Question: I try to make a clock, in swift, but now i want to make something strange. I want make border radius settable. This is the easy part (is easy because I already did that). I drew 60 ticks around the clock. The problem is that 60 ticks are a perfect circle. If I change the border radius I obtain this clock:

All ticks are made with NSBezierPath, and code for calculate position for every tick is :
'''
tickPath.moveToPoint(CGPoint(
x: center.x + cos(angle) * point1 ,
y: center.y + sin(angle) * point1
))
tickPath.lineToPoint(CGPoint(
x: center.x + cos(angle) * point2,
y: center.y + sin(angle) * point2
))
'''
point1 and point2 are points for 12 clock tick.
My clock background is made with bezier path:
'''
let bezierPath = NSBezierPath(roundedRect:self.bounds, xRadius:currentRadius, yRadius:currentRadius)
'''
currentRadius - is a settable var , so my background cam be, from a perfect circle (when corner radius = height / 2) to a square (when corner radius = 0 ).
Is any formula to calculate position for every tick so, for any border radius , in the end all ticks to be at same distance to border ?
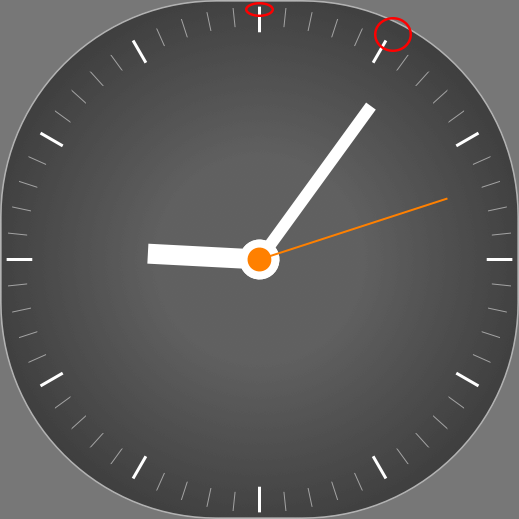
Answer: The maths is rather complicated to explain without recourse to graphics diagrams, but basically if you consider a polar coordinates approach with the origin at the clock centre then there are two cases:
- -
This function does it:
'''
func radiusAtAngle(angleOfSpoke: Double, radius: Double, cornerRadius: Double) -> Double {
// radius is the half-width of the square, = the full radius of the circle
// cornerRadius is, of course, the corner radius.
// angleOfSpoke is the (maths convention) angle of the spoke
// the function returns the radius of the spoke.
let theta = atan((radius - cornerRadius) / radius) // This determines which case
let modAngle = angleOfSpoke % M_PI_2 // By symmetry we need only consider the first quadrant
if modAngle <= theta { // it's on the vertical flat
return radius / cos(modAngle)
} else if modAngle > M_PI_2 - theta { // it's on the horizontal flat
return radius / cos(M_PI_2 - modAngle)
} else { // it's on the corner arc
// We are using the cosine rule to solve the triangle formed by
// the clock centre, the curved corner's centre,
// and the point of intersection of the spoke.
// Then use quadratic solution to solve for the radius.
let diagonal = hypot(radius - cornerRadius, radius - cornerRadius)
let rcosa = diagonal * cos(M_PI_4 - modAngle)
let sqrTerm = rcosa * rcosa - diagonal * diagonal + cornerRadius * cornerRadius
if sqrTerm < 0.0 {
println("Aaargh - Negative term") // Doesn't happen - use assert in production
return 0.0
} else {
return rcosa + sqrt(sqrTerm) // larger of the two solutions
}
}
}
'''
In the diagram OP = diagonal, OA = radius, PS = PB = cornerRadius, OS = function return, BOX = theta, SOX = angleOfSpoke